Interaction volume radius: 10 \u00c5
Interaction volume height: 25 \u00c5
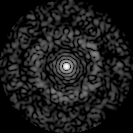
Disorder parameter: 0.8305